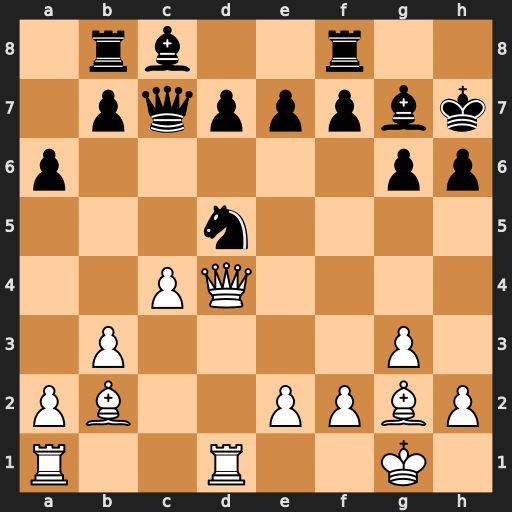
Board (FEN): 1rb2r2/1pqpppbk/p5pp/3n4/2PQ4/1P4P1/PB2PPBP/R2R2K1
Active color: w
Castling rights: -
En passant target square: -
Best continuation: Qxg7#